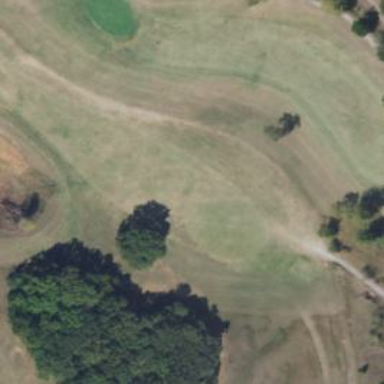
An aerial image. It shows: Grassy area designated as golf fairway.